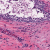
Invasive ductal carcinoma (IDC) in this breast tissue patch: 0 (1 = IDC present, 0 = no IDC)